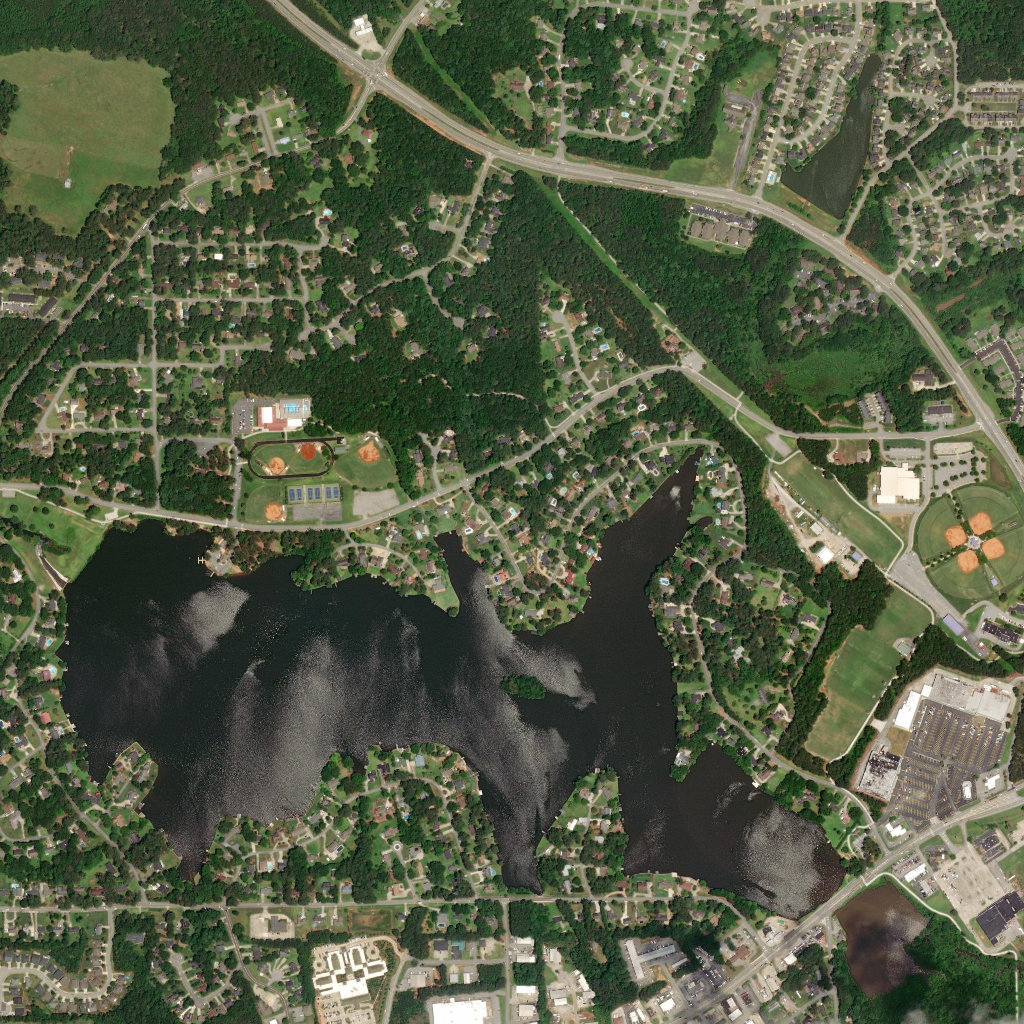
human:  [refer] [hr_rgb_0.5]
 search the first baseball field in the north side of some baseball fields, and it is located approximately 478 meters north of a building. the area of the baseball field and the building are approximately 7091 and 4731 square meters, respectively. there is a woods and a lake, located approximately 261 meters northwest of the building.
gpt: <box>[[93, 45, 99, 52, 0]]</box>

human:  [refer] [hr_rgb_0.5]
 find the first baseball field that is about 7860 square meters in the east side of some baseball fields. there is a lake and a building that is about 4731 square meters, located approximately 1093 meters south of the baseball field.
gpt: <box>[[32, 42, 39, 49, 0]]</box>